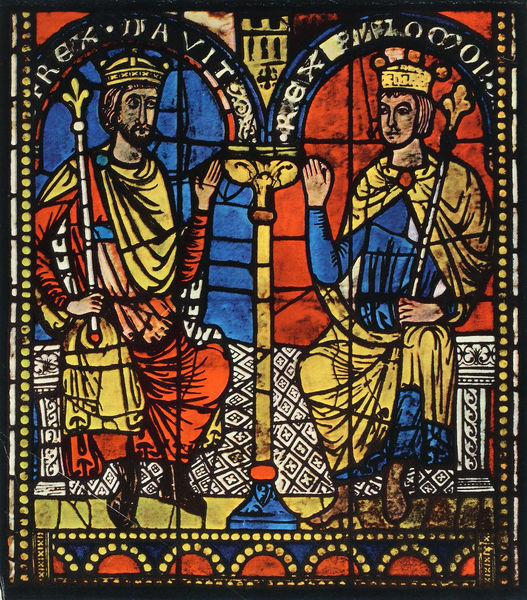
Titel: David und Salomo (Fenster im Straßburger Münster)
Institution: Straßburger Münster, Querschiff
Schlagwörter: blau, hand, weiß, gelb, sitzen, bunt, fenster, glas, licht, männer, schwarz, säule, säulen, rot, falten, sockel, kirche, gewand, gold, sitzend, gewänder, krone, schrift, bogen, zwei, kaiser, könig, thron, foto, bögen, punkte, text, bleiglas, glasfenster, glasmalerei, mittelalter, heiliger, könige, heilige, david, schwur, umahng, zepter, szepter, verglasung, kronen, kirchenfenster, regenten, salomo, salomon, bleiverglasung, könig david, ktone